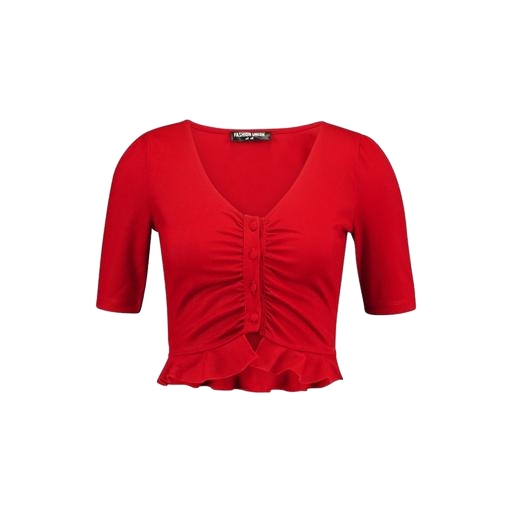
red fitted crop top, red betsey short-sleeve ruffle blouse, red ruffled-hem top, white background